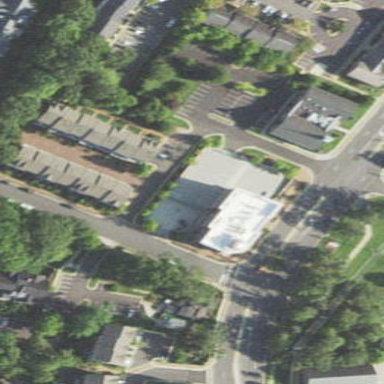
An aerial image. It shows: Retail area.